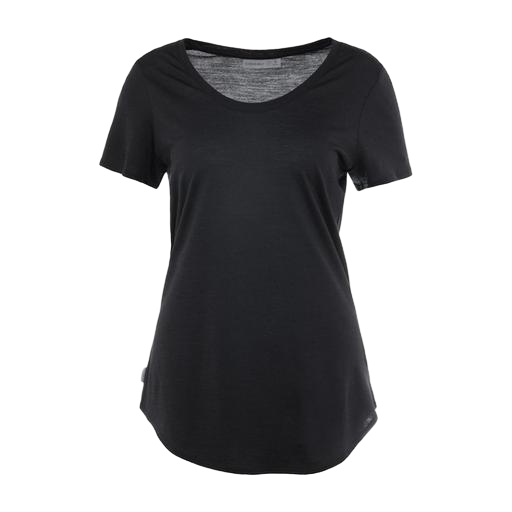
black curved hem t-shirt, black scoop neck sleep tee, black curved hem tee, white background